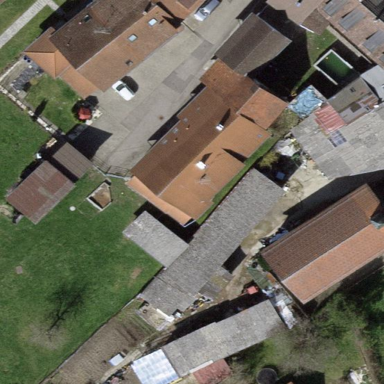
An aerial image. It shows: Garage building.